九年级 · 变换几何
如图, 等边 $\triangle A O B$ 中, 点 $B$ 在 $x$ 轴正半轴上, 点 $A$ 坐标为 $(1, \sqrt{3})$, 将 $\triangle A O B$ 绕点 $O$顺时针旋转 $15^{\circ}$, 此时点 $A$ 对应点 $A^{\prime}$ 的坐标是 ( )

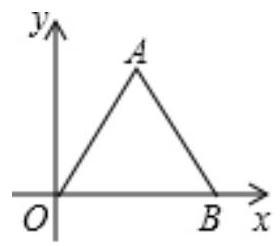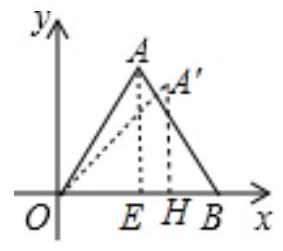
A. $(2,2)$
B. $(\sqrt{3}, 1)$
C. $\left(\frac{3}{2}, \frac{3}{2}\right)$
D. $(\sqrt{2}, \sqrt{2})$

答案: D
解析: 解：如图，作 $A E \perp O B$ 于 $E, A^{\prime} H \perp O B$ 于 $H$.

$\because A(1, \sqrt{3})$,

$\therefore O E=1, A E=\sqrt{3}$,

$\therefore O A=\sqrt{1^{2}+(\sqrt{3})^{2}}=2$,

$\because \triangle O A B$ 是等边三角形,

$\therefore \angle A O B=60^{\circ}$,

$\because \angle A O A^{\prime}=15^{\circ}$,

$\therefore \angle A^{\prime} O H=60^{\circ}-15^{\circ}=45^{\circ}$,

$\because O A^{\prime}=O A=2, A^{\prime} H \perp O H$,

$\therefore A^{\prime} H=O H=\sqrt{2}$,

$\therefore A^{\prime}(\sqrt{2}, \sqrt{2})$,

故选: D.

如图, 作 $A E \perp O B$ 于 $E, A^{\prime} H \perp O B$ 于 $H$. 求出 $A^{\prime} H, O H$ 即可解决问题.
本题考查旋转变换, 等边三角形的性质, 解直角三角形等知识, 解题的关键是学会添加常用辅助线,构造直角三角形解决问题.